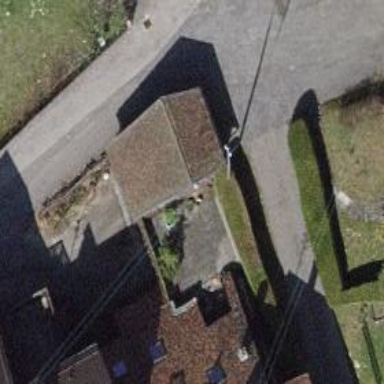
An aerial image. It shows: Garage.